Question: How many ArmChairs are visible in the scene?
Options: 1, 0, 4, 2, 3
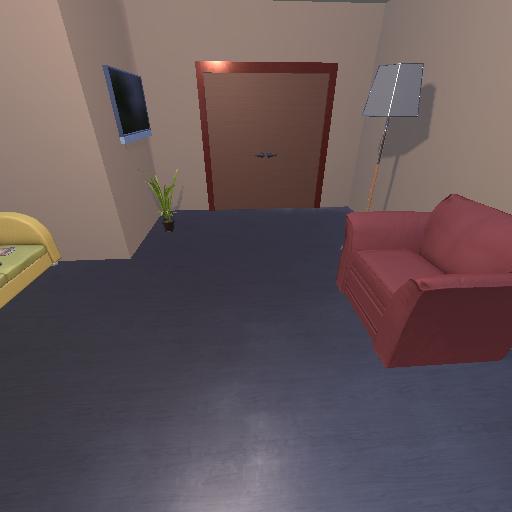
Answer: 1